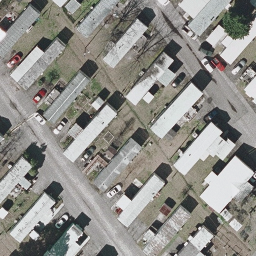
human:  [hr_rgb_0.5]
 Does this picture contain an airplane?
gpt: no

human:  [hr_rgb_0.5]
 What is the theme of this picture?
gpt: mobile home park

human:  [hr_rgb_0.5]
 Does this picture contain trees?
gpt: yes

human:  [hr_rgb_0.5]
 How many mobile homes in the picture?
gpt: nineteen

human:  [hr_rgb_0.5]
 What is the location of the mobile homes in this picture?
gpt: main diagonal